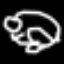
Label: frog